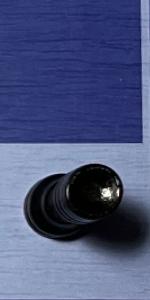
Label: Rook_Black